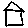
Label: house